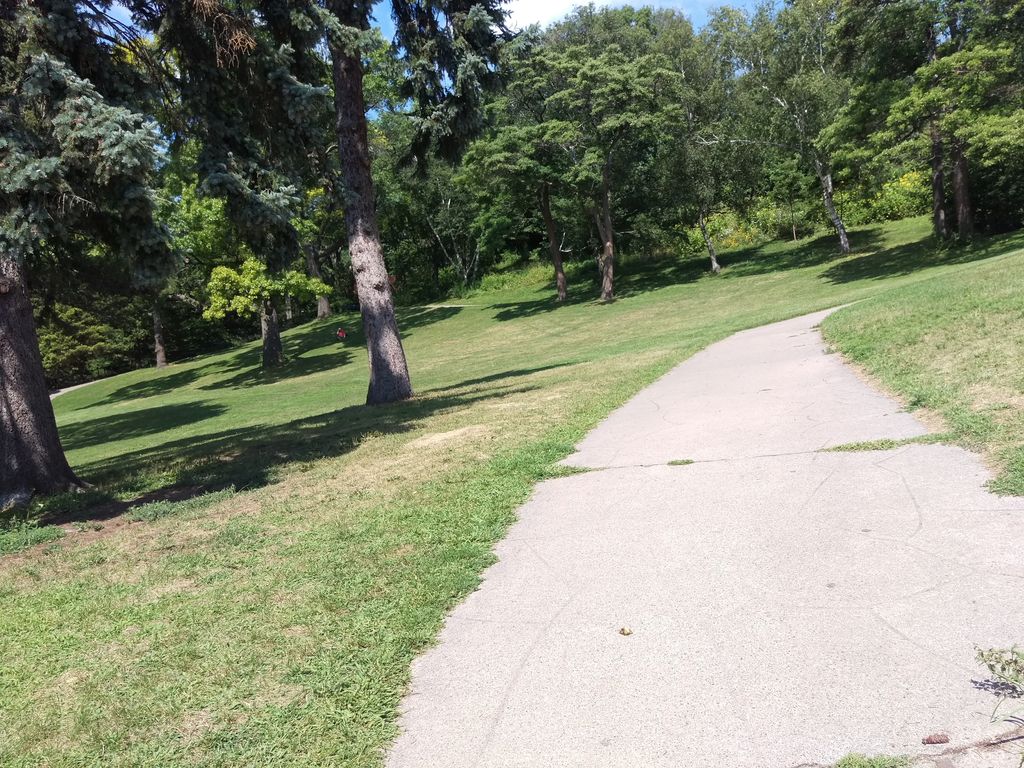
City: toronto